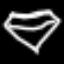
Label: diamond